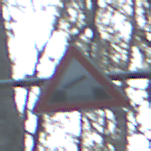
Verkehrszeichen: BeweglicheBruecke
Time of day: SunriseSunset
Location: Outdoor (Nature)
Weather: Clear
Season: Winter
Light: Natural